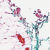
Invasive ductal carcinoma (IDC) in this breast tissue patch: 0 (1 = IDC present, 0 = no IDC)